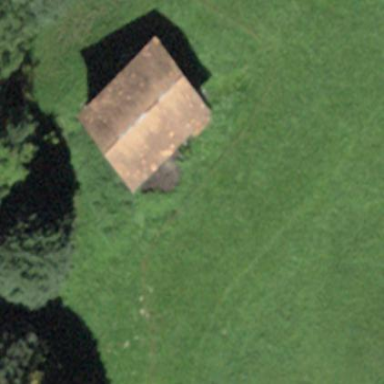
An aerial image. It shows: Shed building.